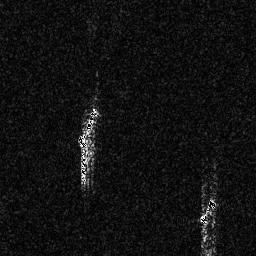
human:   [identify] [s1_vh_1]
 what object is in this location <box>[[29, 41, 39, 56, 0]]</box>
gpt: <ref>1 medium ship at the center</ref>